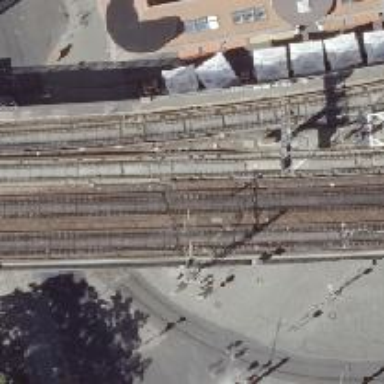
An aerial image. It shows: Bridge for electrified railway with contact line. The railway has ballastless track.